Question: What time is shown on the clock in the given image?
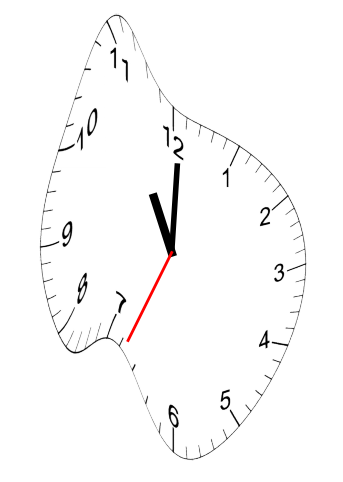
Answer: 11:00:34